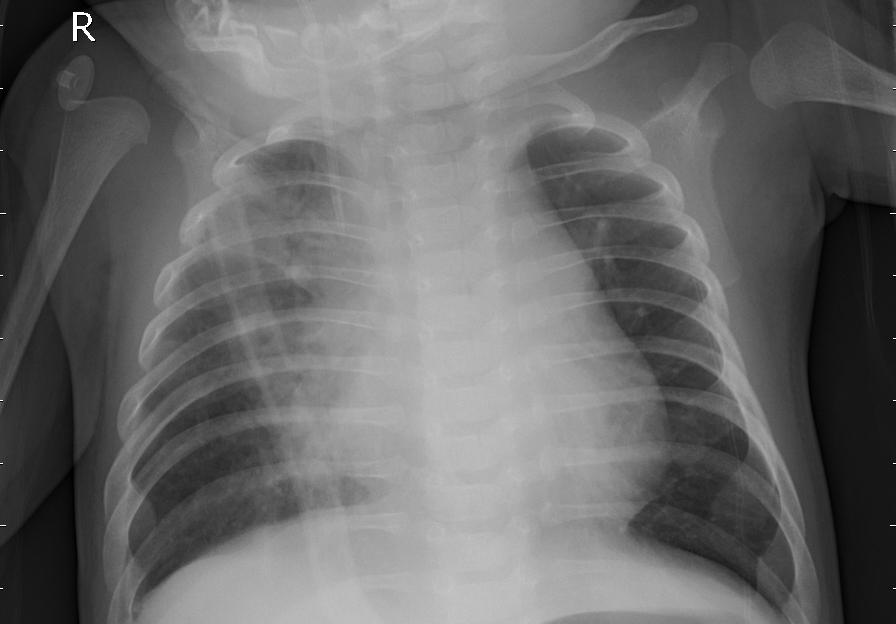
Diagnosis: PNEUMONIA